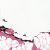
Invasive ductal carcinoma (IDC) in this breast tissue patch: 0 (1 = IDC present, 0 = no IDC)